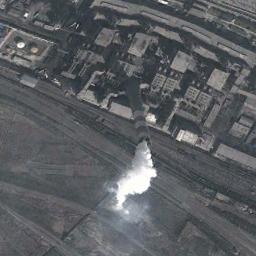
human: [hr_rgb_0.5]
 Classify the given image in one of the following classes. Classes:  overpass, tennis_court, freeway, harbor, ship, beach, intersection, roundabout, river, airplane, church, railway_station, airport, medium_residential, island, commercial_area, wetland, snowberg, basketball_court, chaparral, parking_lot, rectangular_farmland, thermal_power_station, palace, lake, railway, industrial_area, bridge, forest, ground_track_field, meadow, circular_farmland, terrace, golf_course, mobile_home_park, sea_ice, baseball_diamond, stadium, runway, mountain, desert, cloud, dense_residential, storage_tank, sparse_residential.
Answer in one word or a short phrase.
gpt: thermal_power_station